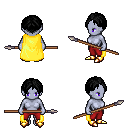
a pixel art fantasy rpg character, female body template, dark elf, purple skin, yellow cape, red pants, black parted hairstyle, gold boots, spear, four views (front, back, left, right), 2x2 character sprite sheet, small pixel art, hard edges, no anti-aliasing